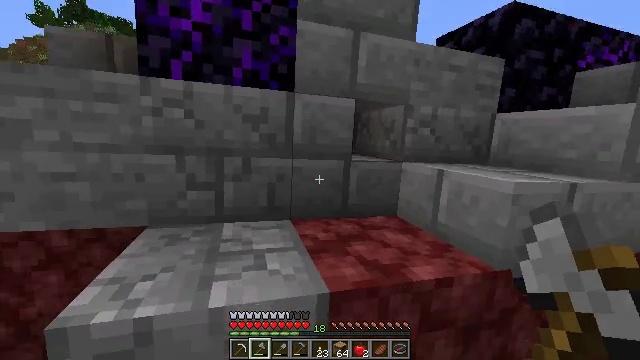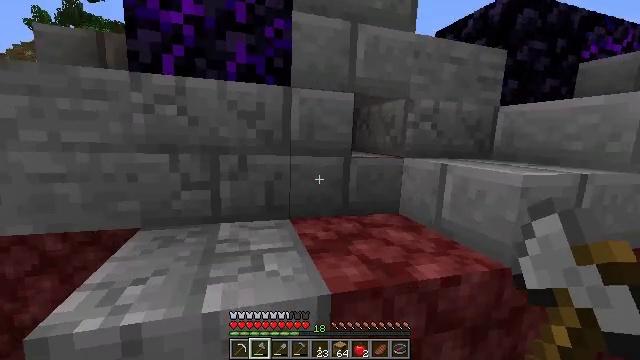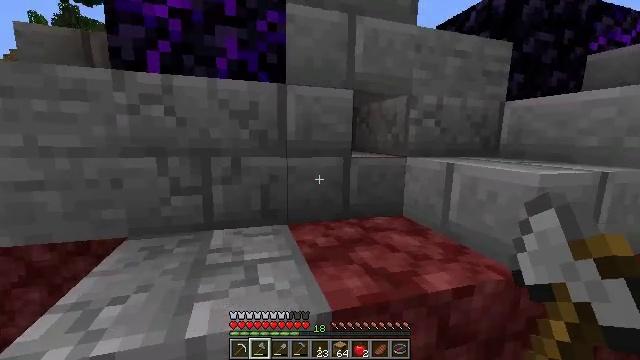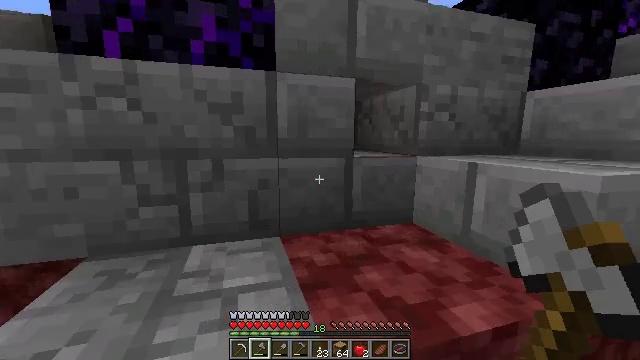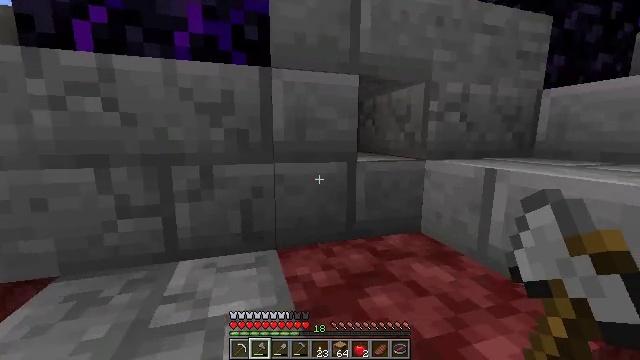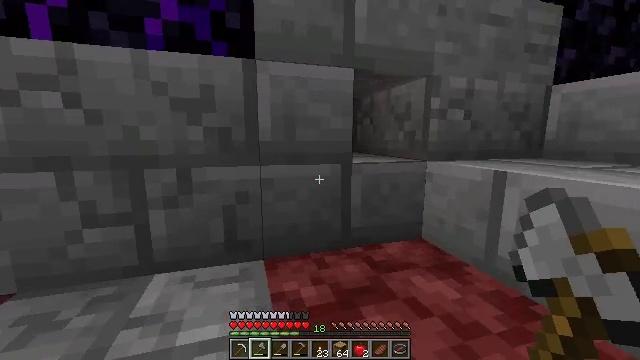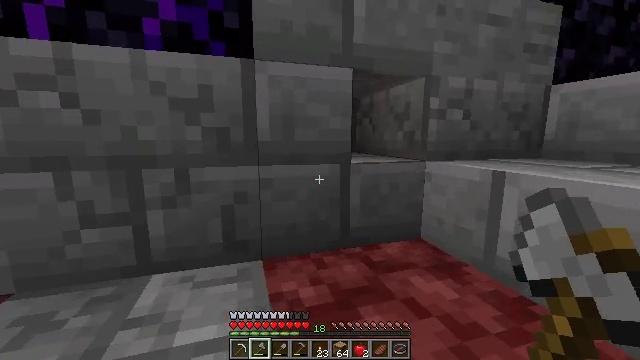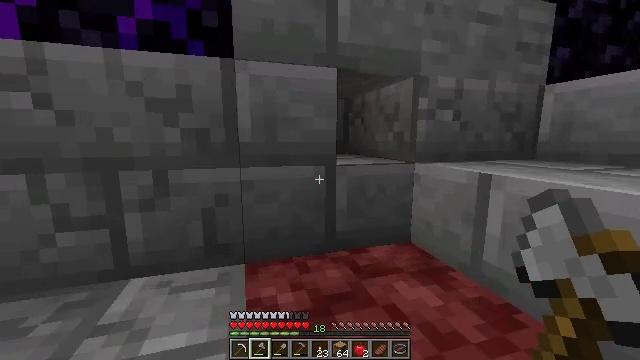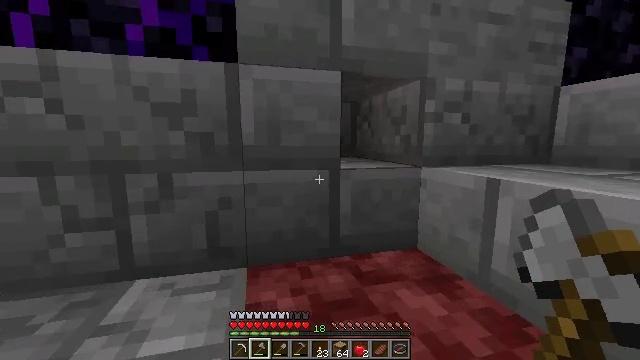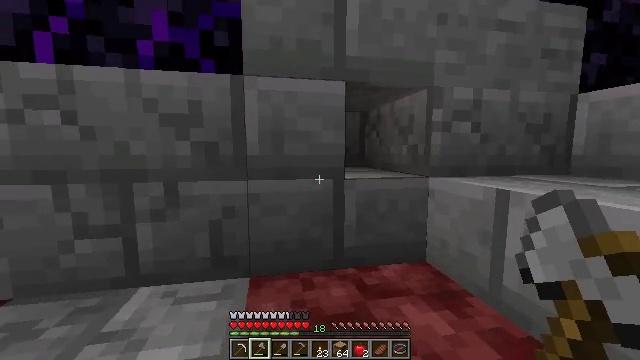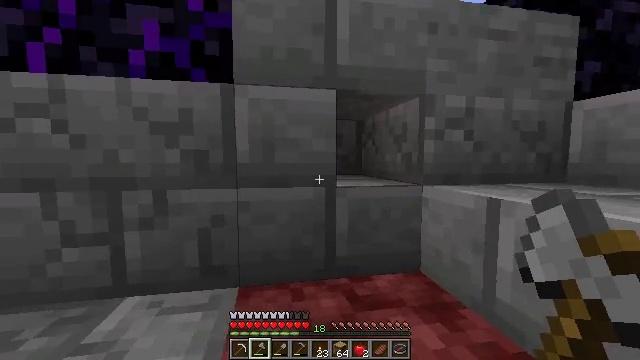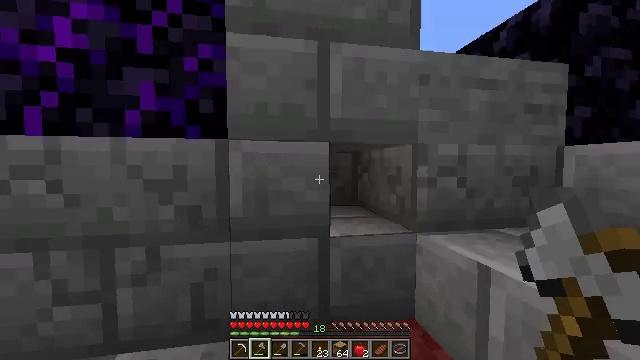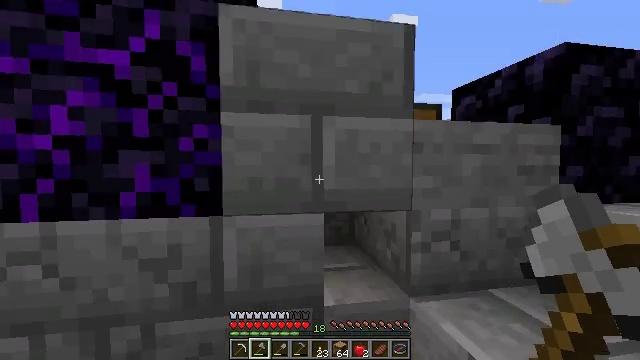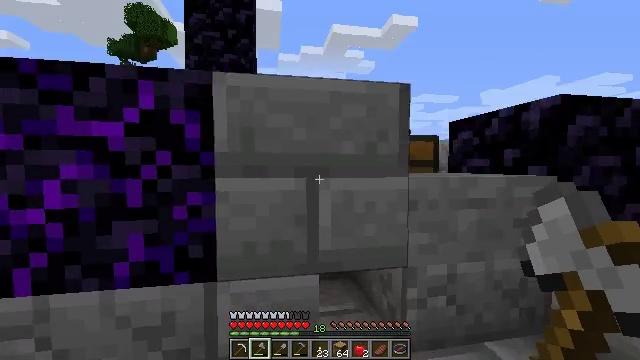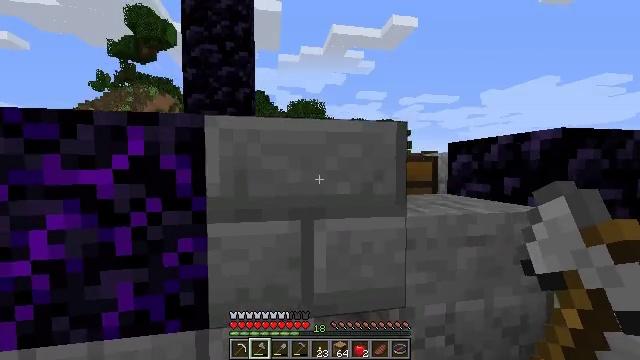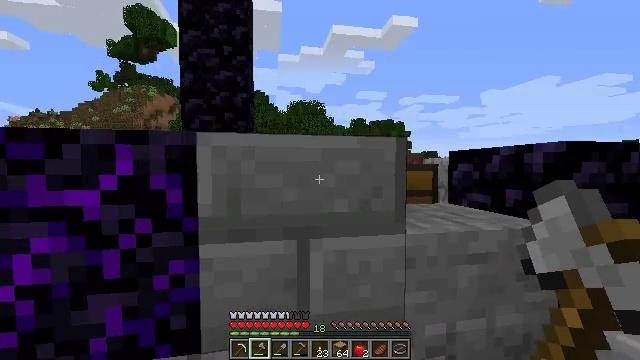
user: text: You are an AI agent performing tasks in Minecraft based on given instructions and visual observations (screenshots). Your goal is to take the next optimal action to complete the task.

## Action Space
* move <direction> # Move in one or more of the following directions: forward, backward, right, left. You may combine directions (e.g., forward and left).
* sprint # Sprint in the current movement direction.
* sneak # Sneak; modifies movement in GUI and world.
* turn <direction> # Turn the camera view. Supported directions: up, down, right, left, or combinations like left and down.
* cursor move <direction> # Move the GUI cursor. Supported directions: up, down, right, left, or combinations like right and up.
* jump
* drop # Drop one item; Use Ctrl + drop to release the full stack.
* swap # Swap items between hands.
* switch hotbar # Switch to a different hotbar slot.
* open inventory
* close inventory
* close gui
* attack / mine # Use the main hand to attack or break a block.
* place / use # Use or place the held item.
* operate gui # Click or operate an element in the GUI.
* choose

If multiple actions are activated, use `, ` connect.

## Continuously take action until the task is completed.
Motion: motion action
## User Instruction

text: Break the cracked stone bricks for materials.
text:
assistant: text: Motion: move forward, jump
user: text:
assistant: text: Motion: move forward, jump
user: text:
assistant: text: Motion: move forward, jump
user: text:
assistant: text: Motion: move forward
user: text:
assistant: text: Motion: move forward
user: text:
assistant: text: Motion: move forward
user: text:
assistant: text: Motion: move forward
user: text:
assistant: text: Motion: move forward, turn left
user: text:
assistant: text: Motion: move forward, turn left and up
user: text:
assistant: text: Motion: move forward, turn up
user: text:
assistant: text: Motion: move forward, turn up, jump
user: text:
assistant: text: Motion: move forward, jump
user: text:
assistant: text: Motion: move forward, jump
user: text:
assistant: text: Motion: move forward, jump
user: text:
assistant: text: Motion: move forward, jump
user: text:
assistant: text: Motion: move forward
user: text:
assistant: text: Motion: move forward
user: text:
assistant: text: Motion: move forward
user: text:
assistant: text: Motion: move forward
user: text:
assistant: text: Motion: move forward, turn right and down
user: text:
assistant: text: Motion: turn right and down
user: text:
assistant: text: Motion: turn right and down
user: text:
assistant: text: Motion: turn right and down
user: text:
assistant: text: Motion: turn right and down
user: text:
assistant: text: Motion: turn right and down
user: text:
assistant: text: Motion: turn right and down
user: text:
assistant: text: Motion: turn right and down
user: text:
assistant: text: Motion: turn right and down
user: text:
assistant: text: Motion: turn right and down
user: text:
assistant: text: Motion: turn right and down